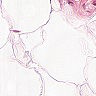
Metastatic tissue present: no